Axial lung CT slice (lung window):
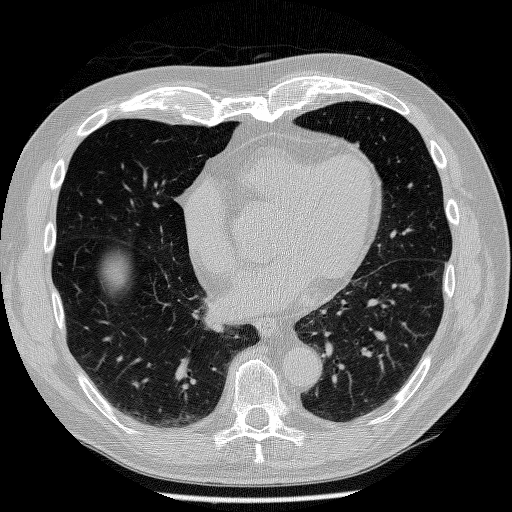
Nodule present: no